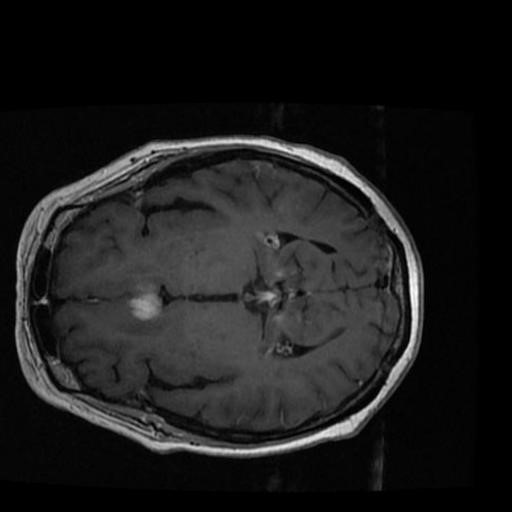
Label: brain_menin